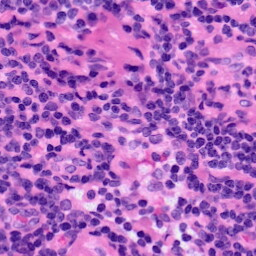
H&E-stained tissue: LymphNode